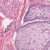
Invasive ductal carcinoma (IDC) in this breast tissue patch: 0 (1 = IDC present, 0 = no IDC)